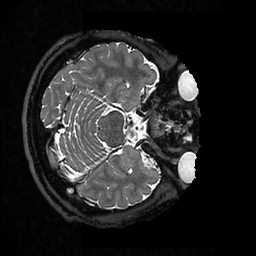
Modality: T2w
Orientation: axial
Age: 38
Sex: male
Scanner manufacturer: ge
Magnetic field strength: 3 T
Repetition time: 3.202 s
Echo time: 0.06663 s